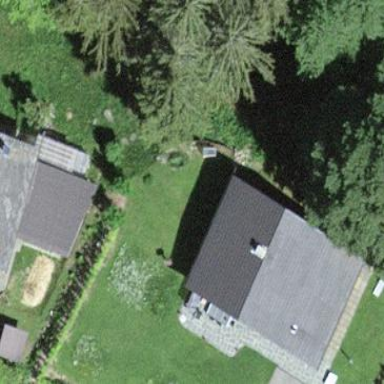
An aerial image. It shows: Simple house.